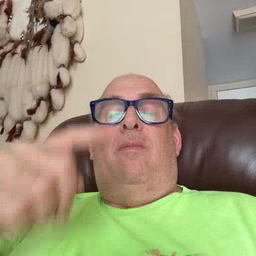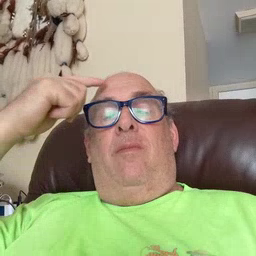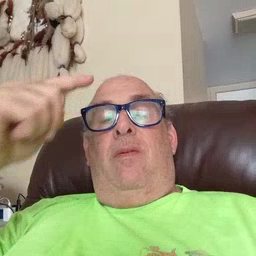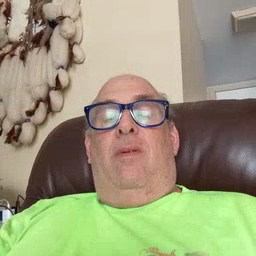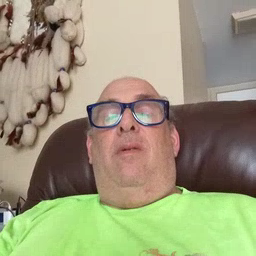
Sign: penny